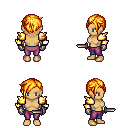
a pixel art fantasy rpg character, female body template, human, tanned skin, gold arm armor, magenta pants, light blonde pixie cut hairstyle, metal gloves, dagger, four views (front, back, left, right), 2x2 character sprite sheet, small pixel art, hard edges, no anti-aliasing